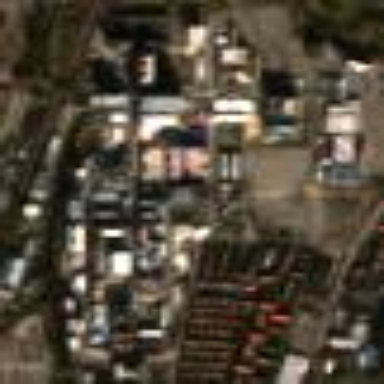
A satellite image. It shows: Industrial area housing research institute.